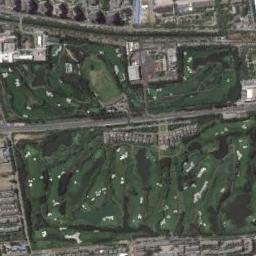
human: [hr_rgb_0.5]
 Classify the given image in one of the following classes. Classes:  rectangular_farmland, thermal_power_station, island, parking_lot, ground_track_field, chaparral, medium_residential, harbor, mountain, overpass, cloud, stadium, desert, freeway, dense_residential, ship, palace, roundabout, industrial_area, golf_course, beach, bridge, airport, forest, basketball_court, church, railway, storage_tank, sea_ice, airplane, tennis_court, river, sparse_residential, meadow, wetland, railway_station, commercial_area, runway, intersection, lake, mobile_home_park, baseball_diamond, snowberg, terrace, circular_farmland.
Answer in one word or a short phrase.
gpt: golf_course